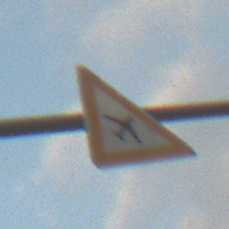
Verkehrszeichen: FlugbetriebLinks
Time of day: MorningAfternoon
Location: Outdoor (Suburban)
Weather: Overcast
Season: NotSpecified
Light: Natural